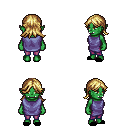
a pixel art fantasy rpg character, female body template, orc, green skin, chain tabard jacket, magenta pants, blonde loose hair, black slippers, four views (front, back, left, right), 2x2 character sprite sheet, small pixel art, hard edges, no anti-aliasing